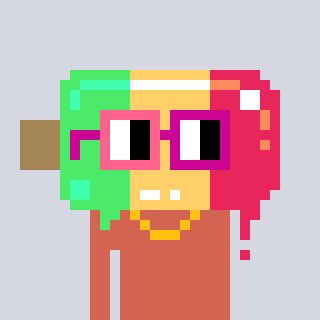
a pixel art character with square pink and red glasses, a icepop-shaped head and a peachy-colored body on a cool background